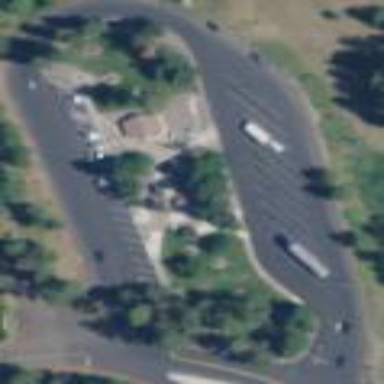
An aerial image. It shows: Rest area on the road.